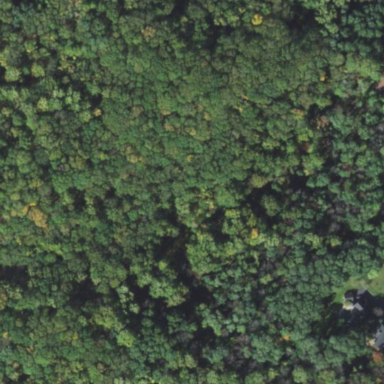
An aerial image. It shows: Mixed leaf woodland.